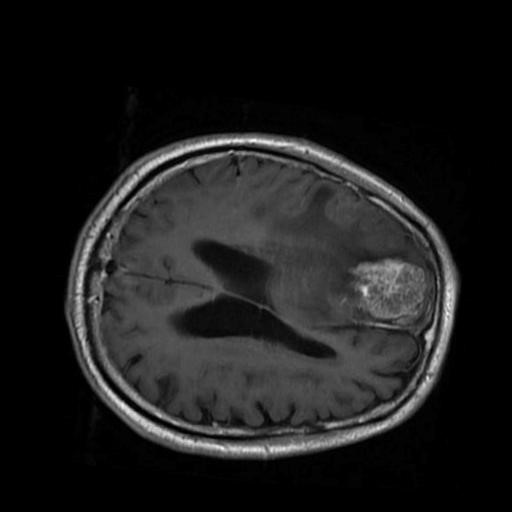
Label: brain_menin